Field crop: tomato
Growth stage: 1
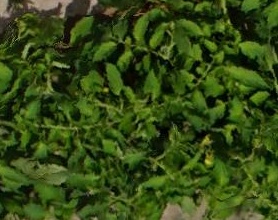
Species: tomato